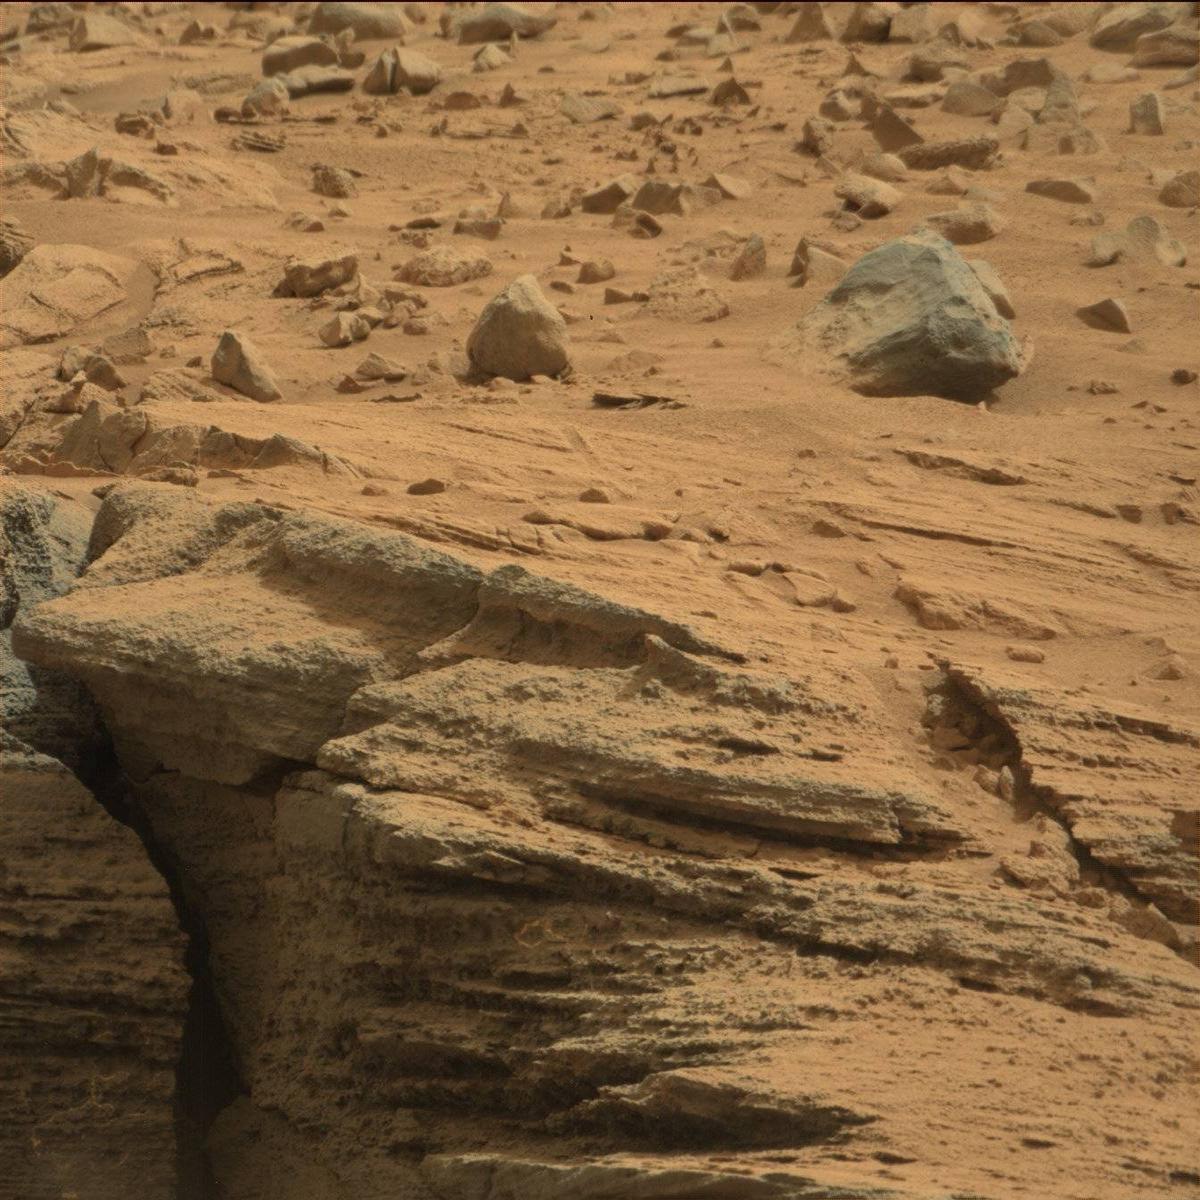
Terrain classes present: Bedrock, Sand / Soil